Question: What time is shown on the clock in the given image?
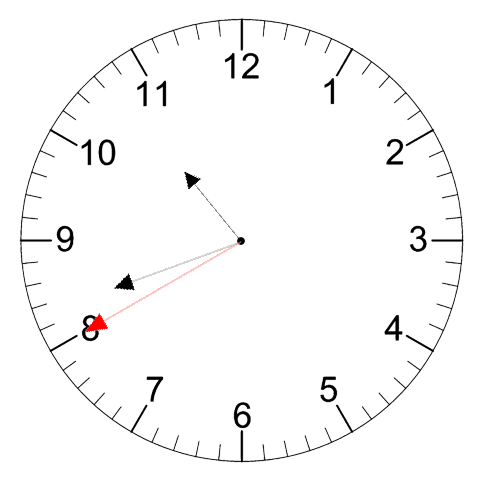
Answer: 10:41:40